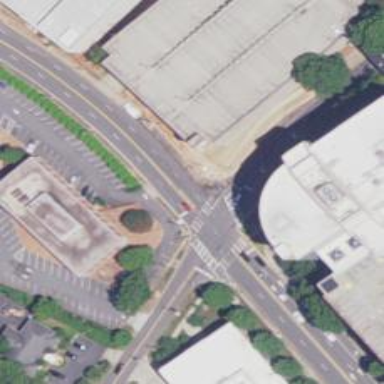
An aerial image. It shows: Marked crossing on the road.